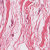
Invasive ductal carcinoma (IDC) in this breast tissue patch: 0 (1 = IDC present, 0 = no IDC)